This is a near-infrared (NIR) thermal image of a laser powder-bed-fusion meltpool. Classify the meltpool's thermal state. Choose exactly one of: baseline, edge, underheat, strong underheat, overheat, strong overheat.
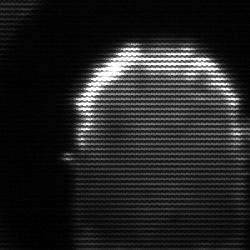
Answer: baseline